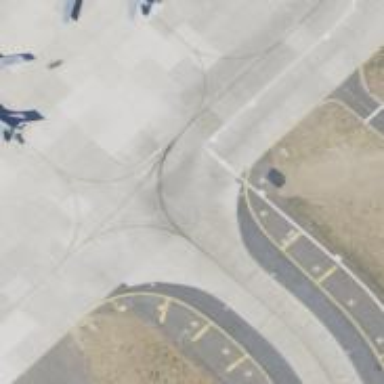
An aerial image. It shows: View of taxiway at the airport.